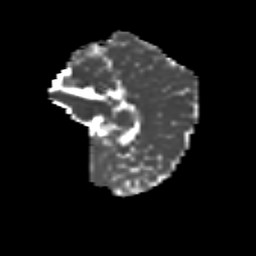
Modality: MD
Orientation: sagittal
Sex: female
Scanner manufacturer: siemens
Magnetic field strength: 3 T
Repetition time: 5 s
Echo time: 0.071 s